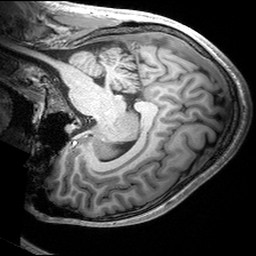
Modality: T1w
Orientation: sagittal
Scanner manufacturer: siemens
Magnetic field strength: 3 T
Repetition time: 2.53 s
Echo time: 0.00299 s